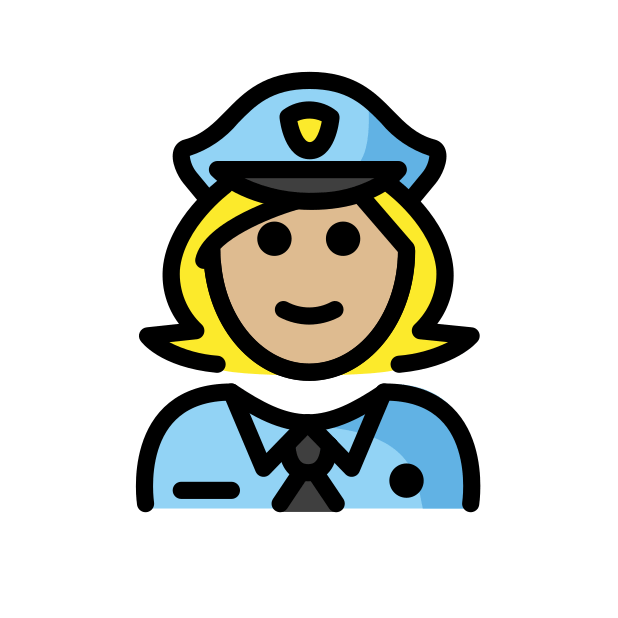
woman police officer: medium-light skin tone